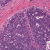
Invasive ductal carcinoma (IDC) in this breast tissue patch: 0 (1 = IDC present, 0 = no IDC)